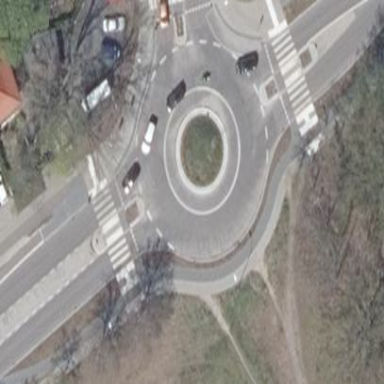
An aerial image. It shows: Secondary road with asphalt surface leading to roundabout. There is separate sidewalk along the road.